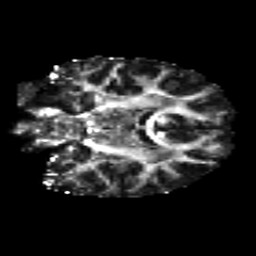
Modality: FA
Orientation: coronal
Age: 28
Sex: male
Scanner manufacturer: siemens
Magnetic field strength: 3 T
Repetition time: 8.8 s
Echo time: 0.085 s